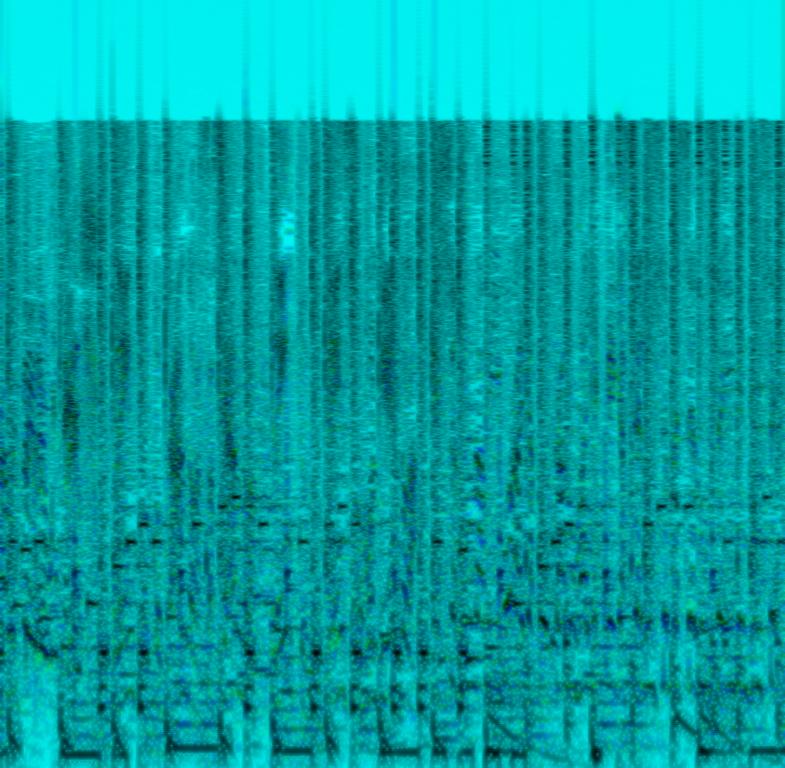
This is a reggaeton/latin pop piece in the chipmunk style. There is a melodic pad and a keyboard playing the melody. The rhythmic background consists of an electronic drum beat. There is a comedic atmosphere. This piece could be used in the background of funny social media content.